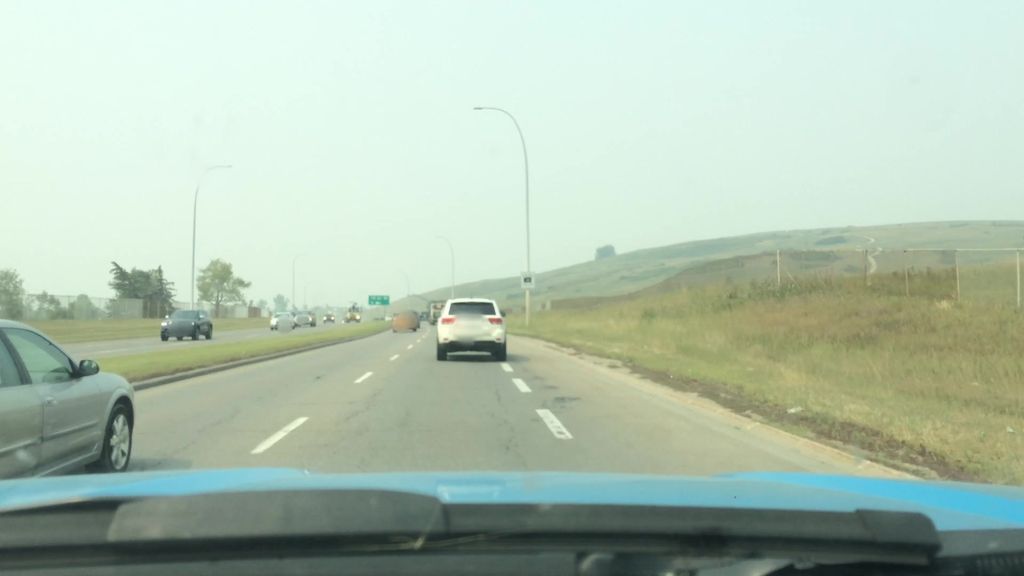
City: calgary